Question: I am using in .so, I compile and execute in . But In a online programming contest, they require the output as shown in diagram.

For that, if I use I can get it using using to get of output.
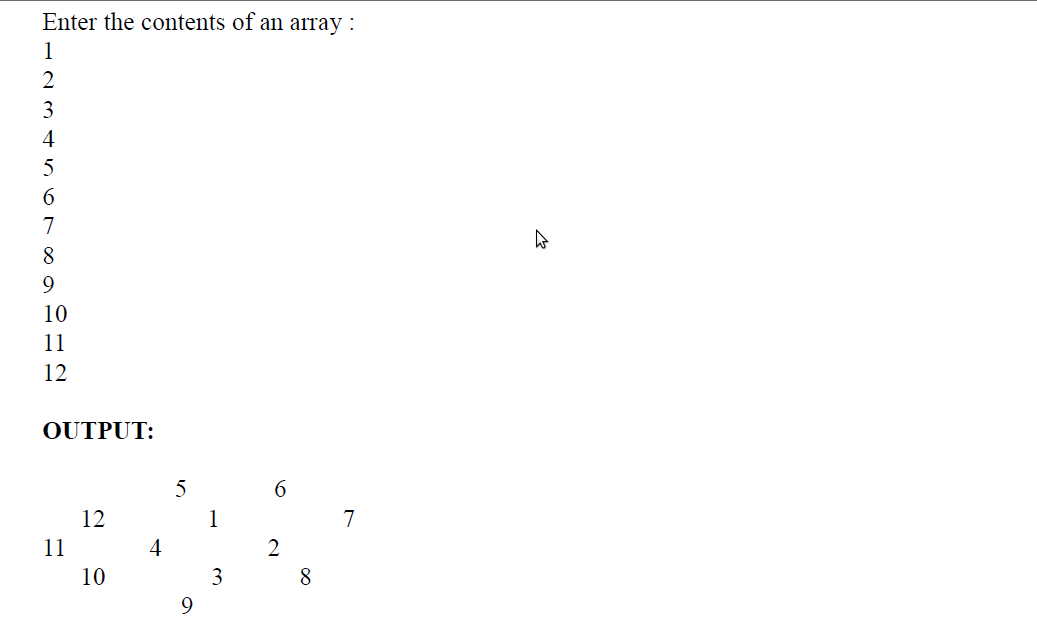
Answer: Use the ncurses library.
Here's an example, adapted from <URL>
'''
#include <stdlib.h>
#include <stdio.h>
#include <curses.h>
int main(void) {
WINDOW * mainwin;
/* Initialize ncurses */
if ( (mainwin = initscr()) == NULL ) {
fprintf(stderr, "Error initialising ncurses.
");
exit(EXIT_FAILURE);
}
move(10, 15);
addch('X');
refresh();
getch();
delwin(mainwin);
endwin();
refresh();
return EXIT_SUCCESS;
}
'''
Further information is available here: <URL>